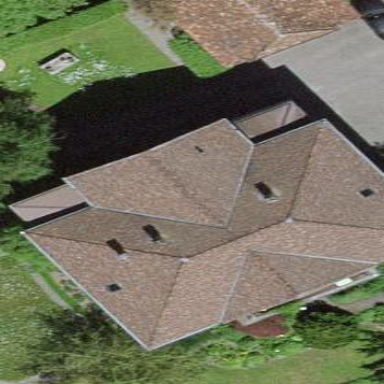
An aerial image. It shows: Residential building with pyramidal roof shape.